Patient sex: F
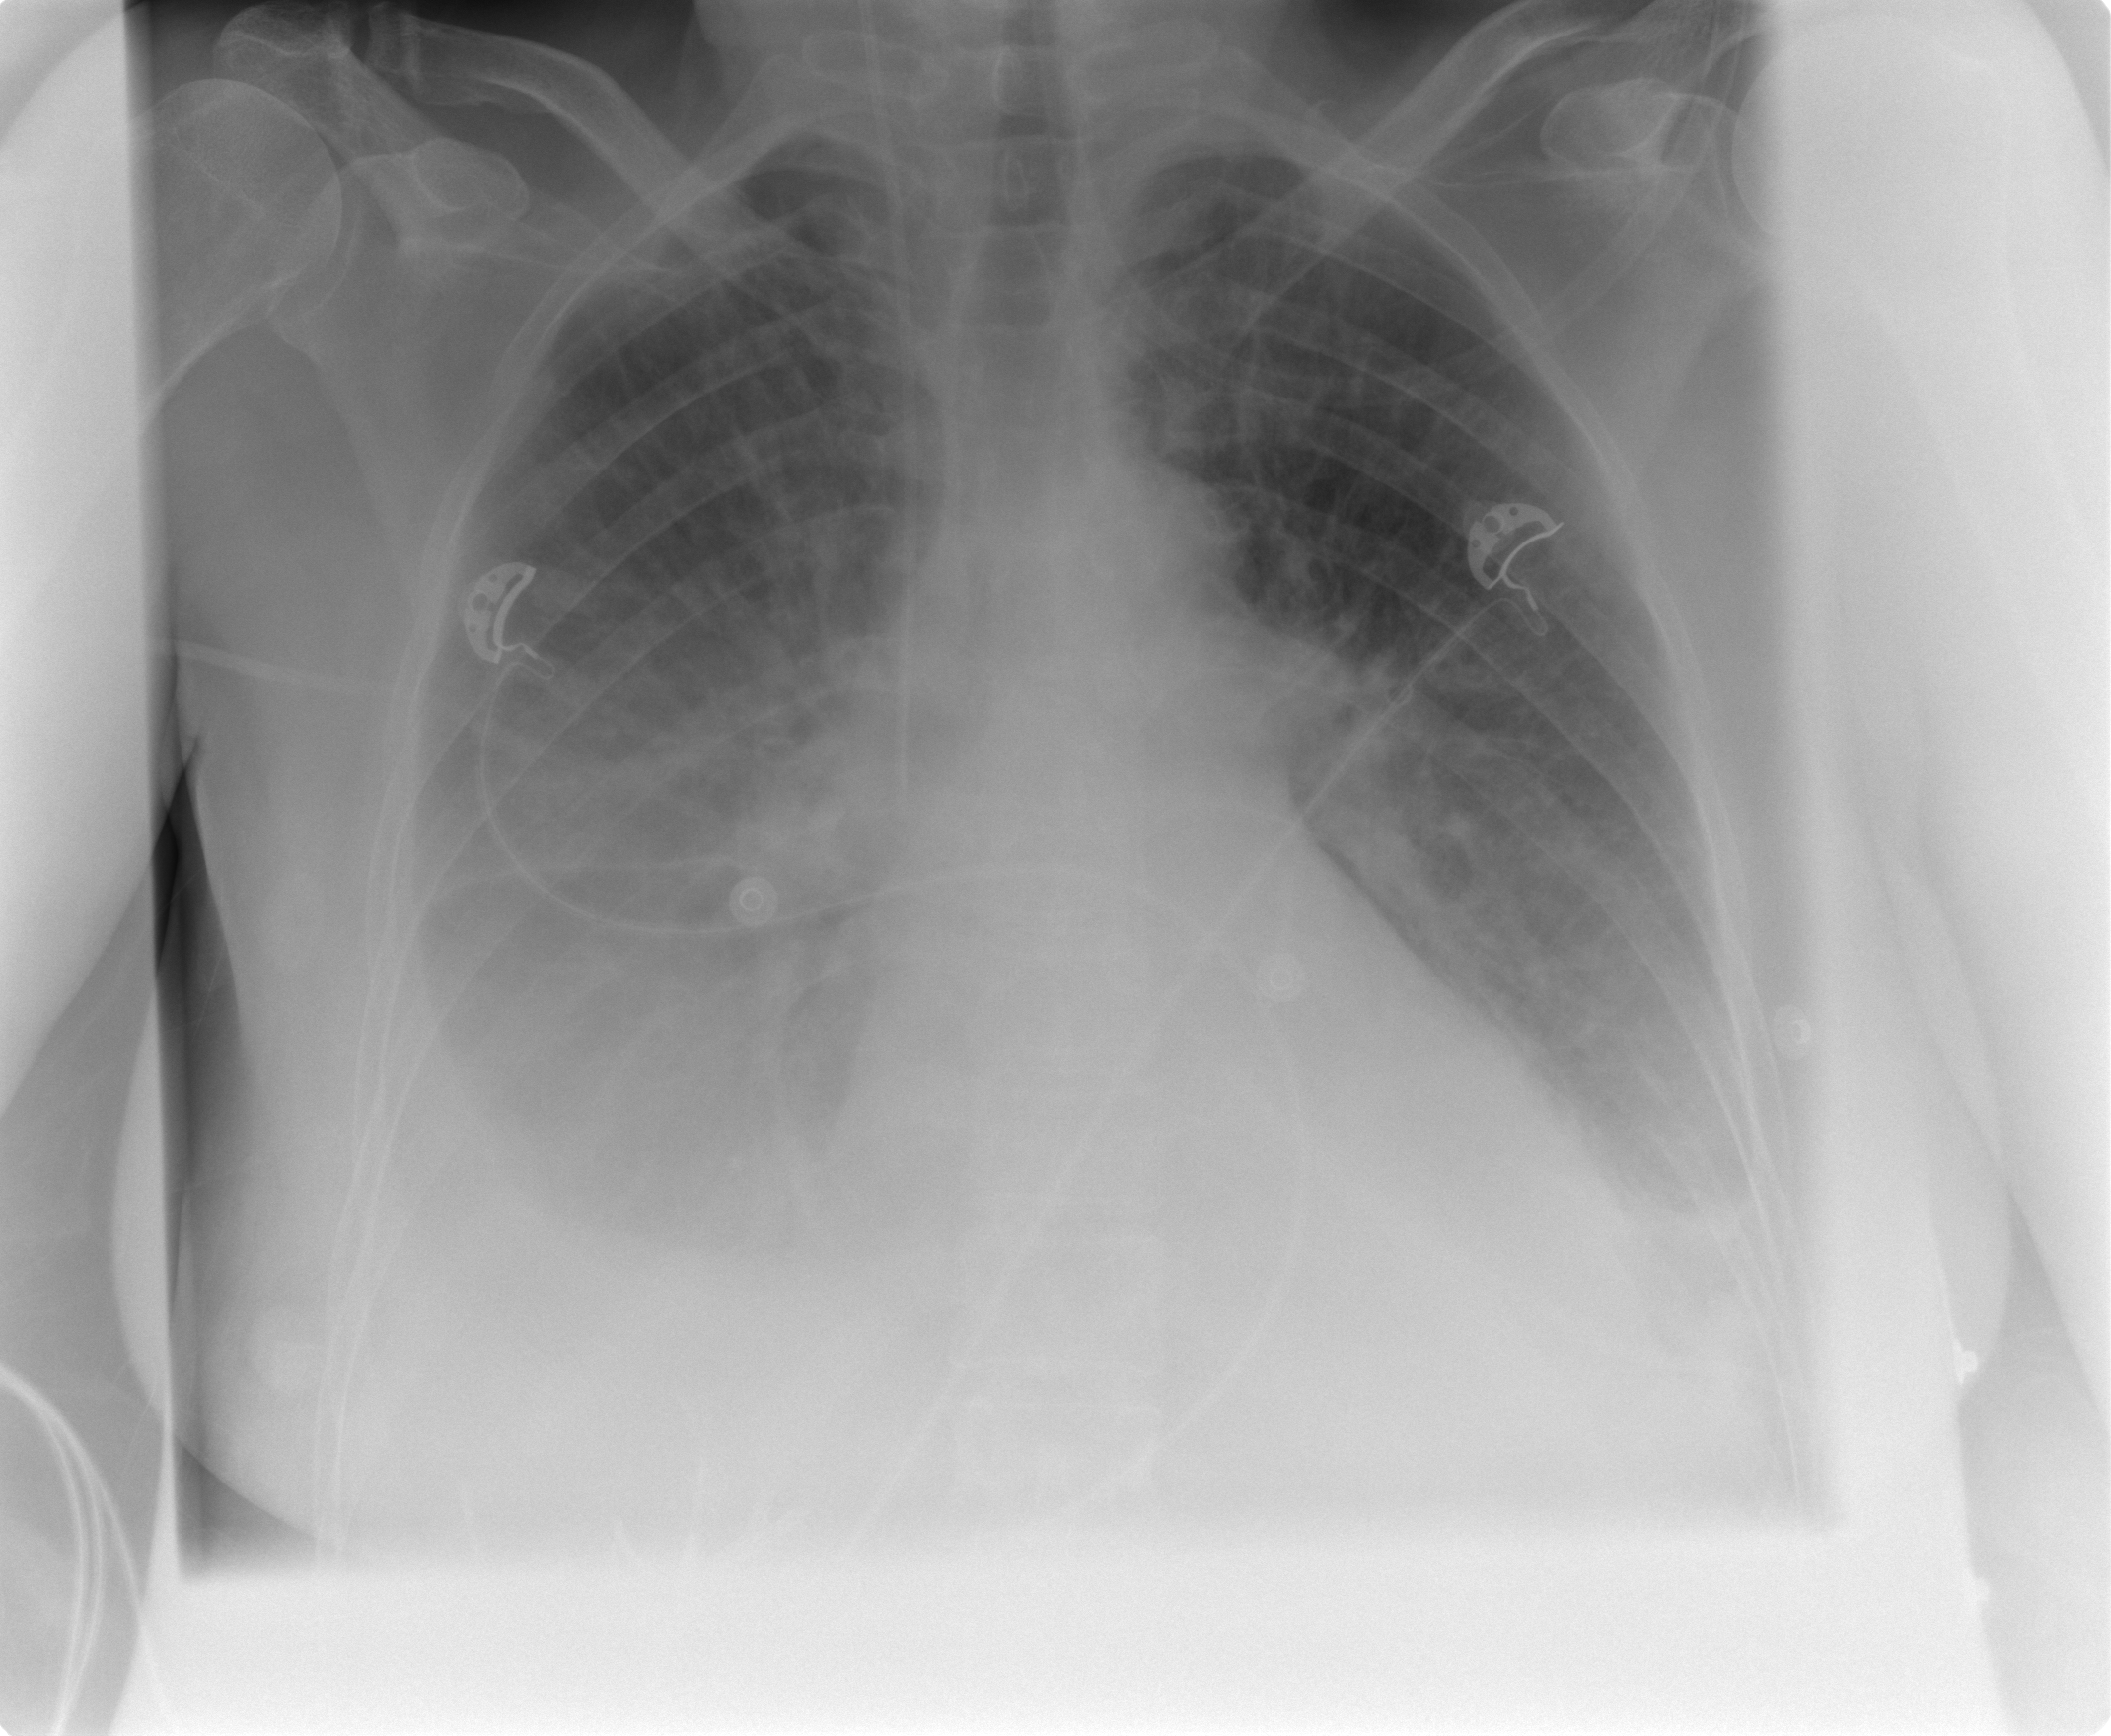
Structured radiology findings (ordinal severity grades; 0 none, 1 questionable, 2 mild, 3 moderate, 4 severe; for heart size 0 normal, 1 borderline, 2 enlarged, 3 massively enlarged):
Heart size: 0
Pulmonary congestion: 2
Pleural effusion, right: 3
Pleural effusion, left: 2
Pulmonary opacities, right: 2
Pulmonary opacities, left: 0
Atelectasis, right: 3
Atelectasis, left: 3